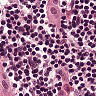
Metastatic tissue present: yes